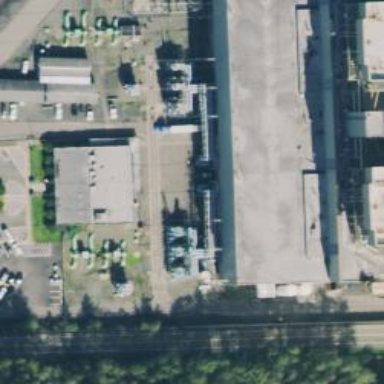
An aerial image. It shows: Steam turbine generator.